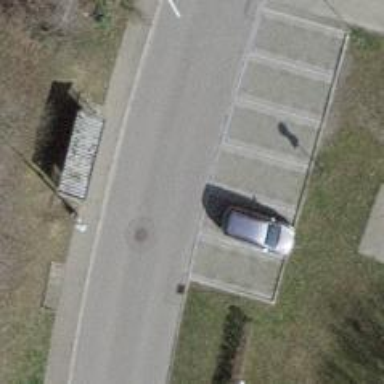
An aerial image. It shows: Public transport stop position.